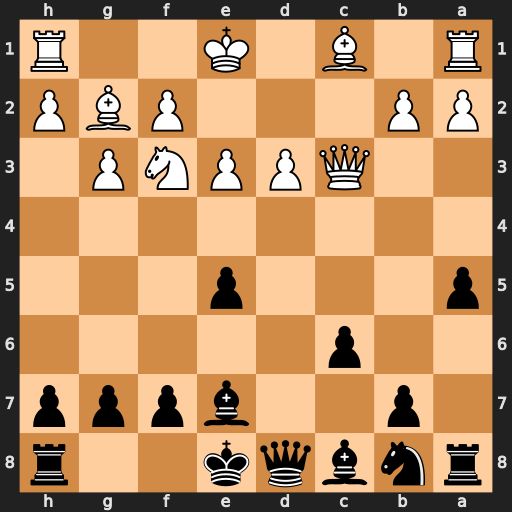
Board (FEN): rnbqk2r/1p2bppp/2p5/p3p3/8/2QPPNP1/PP3PBP/R1B1K2R
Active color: b
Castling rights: KQkq
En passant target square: -
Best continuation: Bb4 Bd2 Bxc3